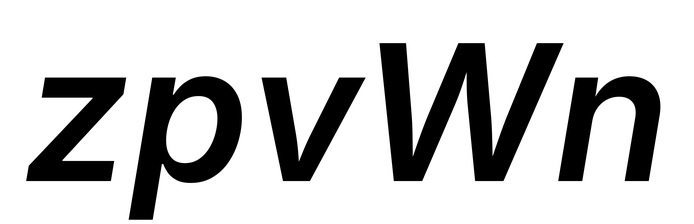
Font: Inter-Italic_SemiBold_Italic